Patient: sex M, age 64
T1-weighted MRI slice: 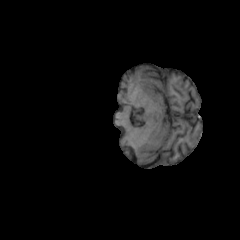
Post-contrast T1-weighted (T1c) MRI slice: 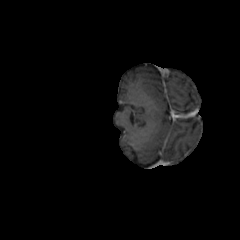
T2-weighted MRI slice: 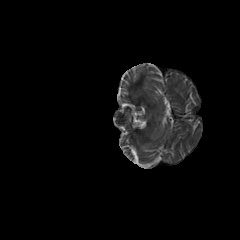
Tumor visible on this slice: no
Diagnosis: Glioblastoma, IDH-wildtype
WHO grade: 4